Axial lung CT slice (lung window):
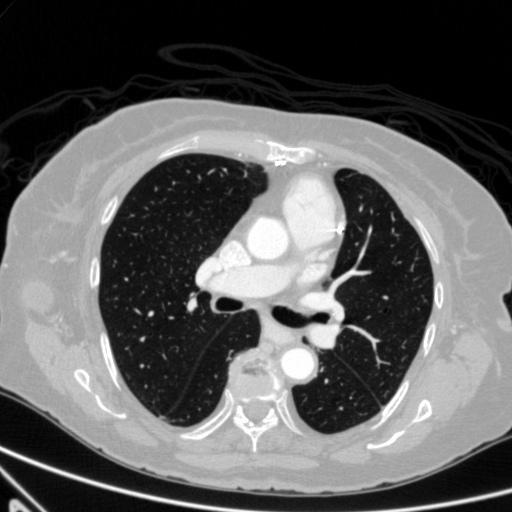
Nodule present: no